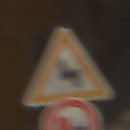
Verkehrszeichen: DoppelkurveZunaechstLinks
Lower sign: UeberholverbotKraftfahrzeuge
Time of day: MorningAfternoon
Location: Outdoor (Urban)
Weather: Clear
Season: NotSpecified
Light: Natural